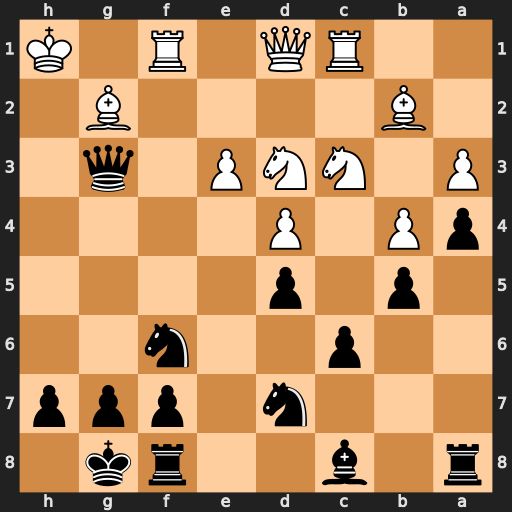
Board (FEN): r1b2rk1/3n1ppp/2p2n2/1p1p4/pP1P4/P1NNP1q1/1B4B1/2RQ1R1K
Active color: b
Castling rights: -
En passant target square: -
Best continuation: Ng4 Qxg4 Qxg4